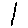
Label: line